Aerial crown-view tile of a tropical tree (Barro Colorado Island, Panama), acquired 20250616:
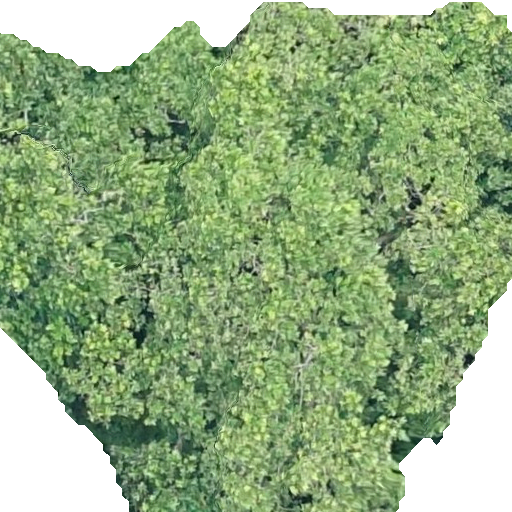
Species: Anacardium excelsum
GBIF accepted scientific name: Anacardium excelsum
Crown area: 373.742 m²